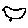
Label: bird